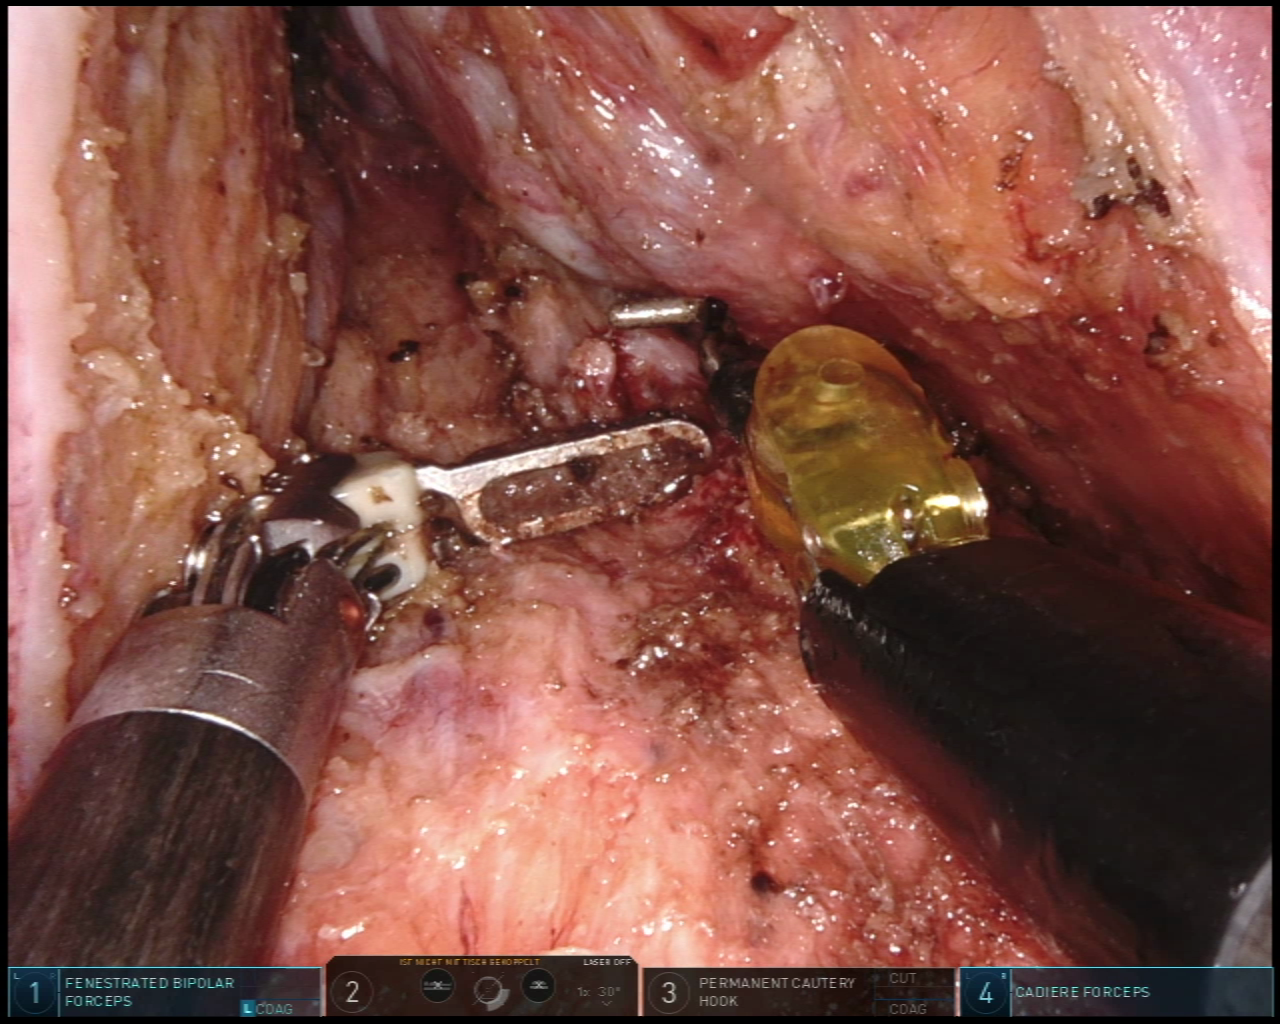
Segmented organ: vesicular_glands
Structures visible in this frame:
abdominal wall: no
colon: no
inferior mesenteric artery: no
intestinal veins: no
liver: no
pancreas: no
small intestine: no
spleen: no
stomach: no
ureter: no
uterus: no
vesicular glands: yes